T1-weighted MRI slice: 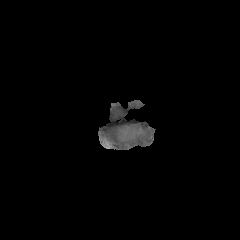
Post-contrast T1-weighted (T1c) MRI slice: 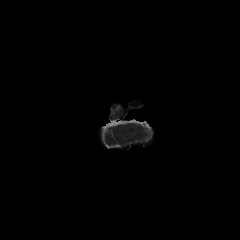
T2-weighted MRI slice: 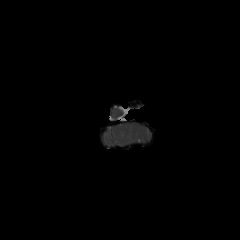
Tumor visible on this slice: no